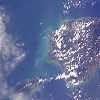
Label: land